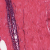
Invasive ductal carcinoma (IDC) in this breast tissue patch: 0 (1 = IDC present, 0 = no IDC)